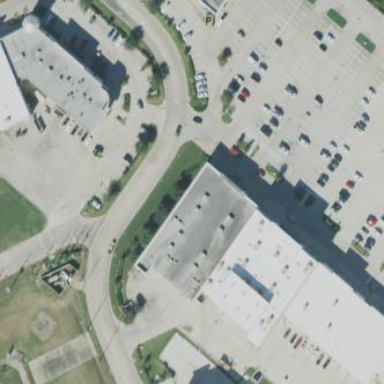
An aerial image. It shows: Building.